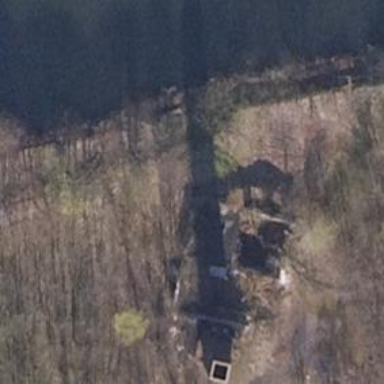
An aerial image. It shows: Ruins of historic building.